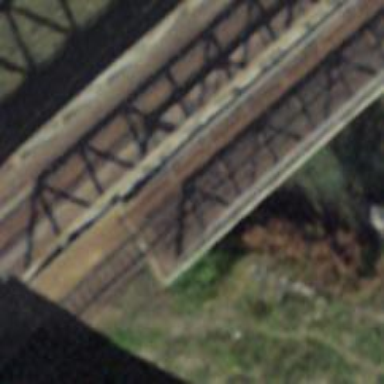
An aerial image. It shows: Narrow-gauge railway bridge with electrified contact lines and one track.